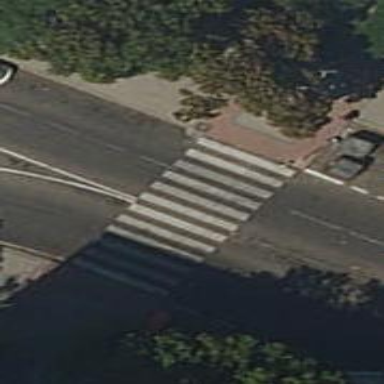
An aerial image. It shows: Pedestrian crossing with zebra markings on the footway.